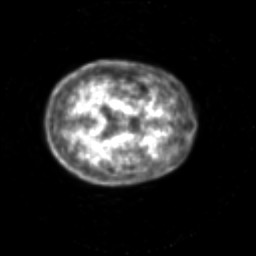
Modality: PET
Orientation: axial
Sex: male
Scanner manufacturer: siemens